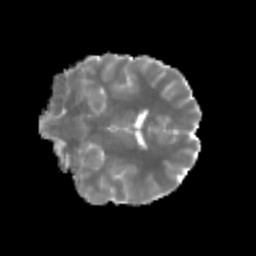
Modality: MD
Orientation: coronal
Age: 25
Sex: male
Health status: healthy
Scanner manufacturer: siemens
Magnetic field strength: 3 T
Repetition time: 3.6 s
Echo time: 0.092 s